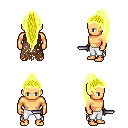
a pixel art fantasy rpg character, male body template, human, tanned skin, brown tattered cape, white pants, gold extra-long topknot hairstyle, dagger, four views (front, back, left, right), 2x2 character sprite sheet, small pixel art, hard edges, no anti-aliasing